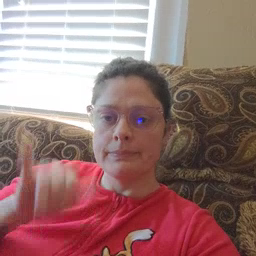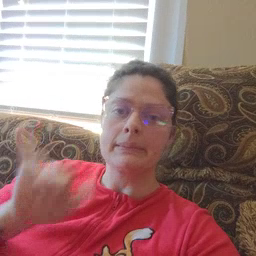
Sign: same